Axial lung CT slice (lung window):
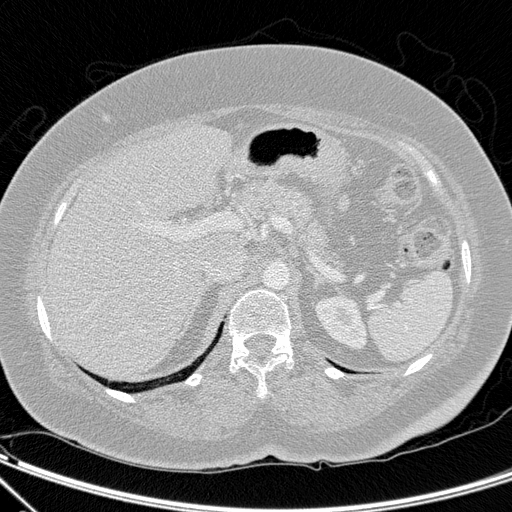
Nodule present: no